五年级 · 立体几何学
一个几何体, 从上面看是

从右面看是

摆成这个几何体, 最多需要（）个小正方体。

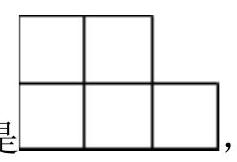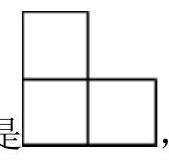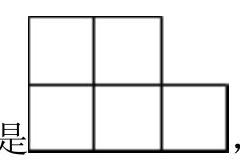
A. 6
B. 7
C. 8
D. 9

答案: C
解析: 解C

【分析】根据从上面和右面看到的形状可知, 该几何体下层 5 个小正方体分两行, 前面 3 个, 后面 2 个, 左齐; 上层至多 3 个小正方体, 在下层前排小正方体上。

【详解】如图:

| 1 | 1 |  |
| :--- | :--- | :--- |
| 2 | 2 | 2 |

一个几何体，从上面看是

从右面看是 $\square$ 的,摆成这个几何体, 最多需要 8 个小正方体。

故答案为: C

【点睛】本题是考查从不同方向观察物体和几何图形, 关键是培养学生的观察能力。